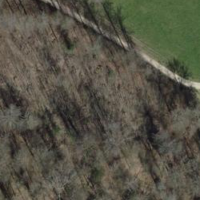
EUNIS habitat code: 41
Species observed at this site:
Vicia sepium